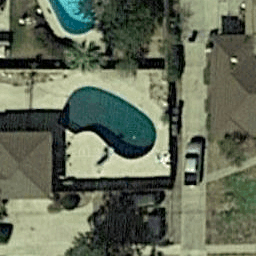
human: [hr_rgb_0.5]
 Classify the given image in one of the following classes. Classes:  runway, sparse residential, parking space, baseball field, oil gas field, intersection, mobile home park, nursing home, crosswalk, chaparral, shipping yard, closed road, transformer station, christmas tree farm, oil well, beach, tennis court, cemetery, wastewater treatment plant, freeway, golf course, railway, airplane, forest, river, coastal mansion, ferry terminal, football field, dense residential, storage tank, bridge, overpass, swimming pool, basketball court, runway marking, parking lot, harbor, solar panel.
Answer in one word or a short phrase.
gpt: swimming pool